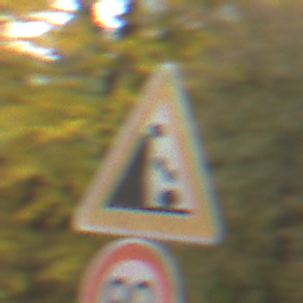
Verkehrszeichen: SteinschlagLinks
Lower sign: Geschwindigkeit90
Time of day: MorningAfternoon
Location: Outdoor (Nature)
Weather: Overcast
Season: Autumn
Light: Natural